Aerial crown-view tile of a tropical tree (Barro Colorado Island, Panama), acquired 20240918:
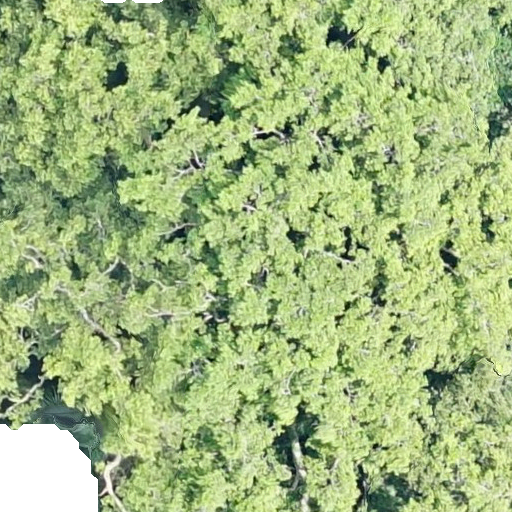
Species: Brosimum alicastrum
GBIF accepted scientific name: Brosimum alicastrum
Crown area: 621.91 m²